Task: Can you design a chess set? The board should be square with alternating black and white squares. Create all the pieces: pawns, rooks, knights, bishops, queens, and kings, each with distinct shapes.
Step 1279:
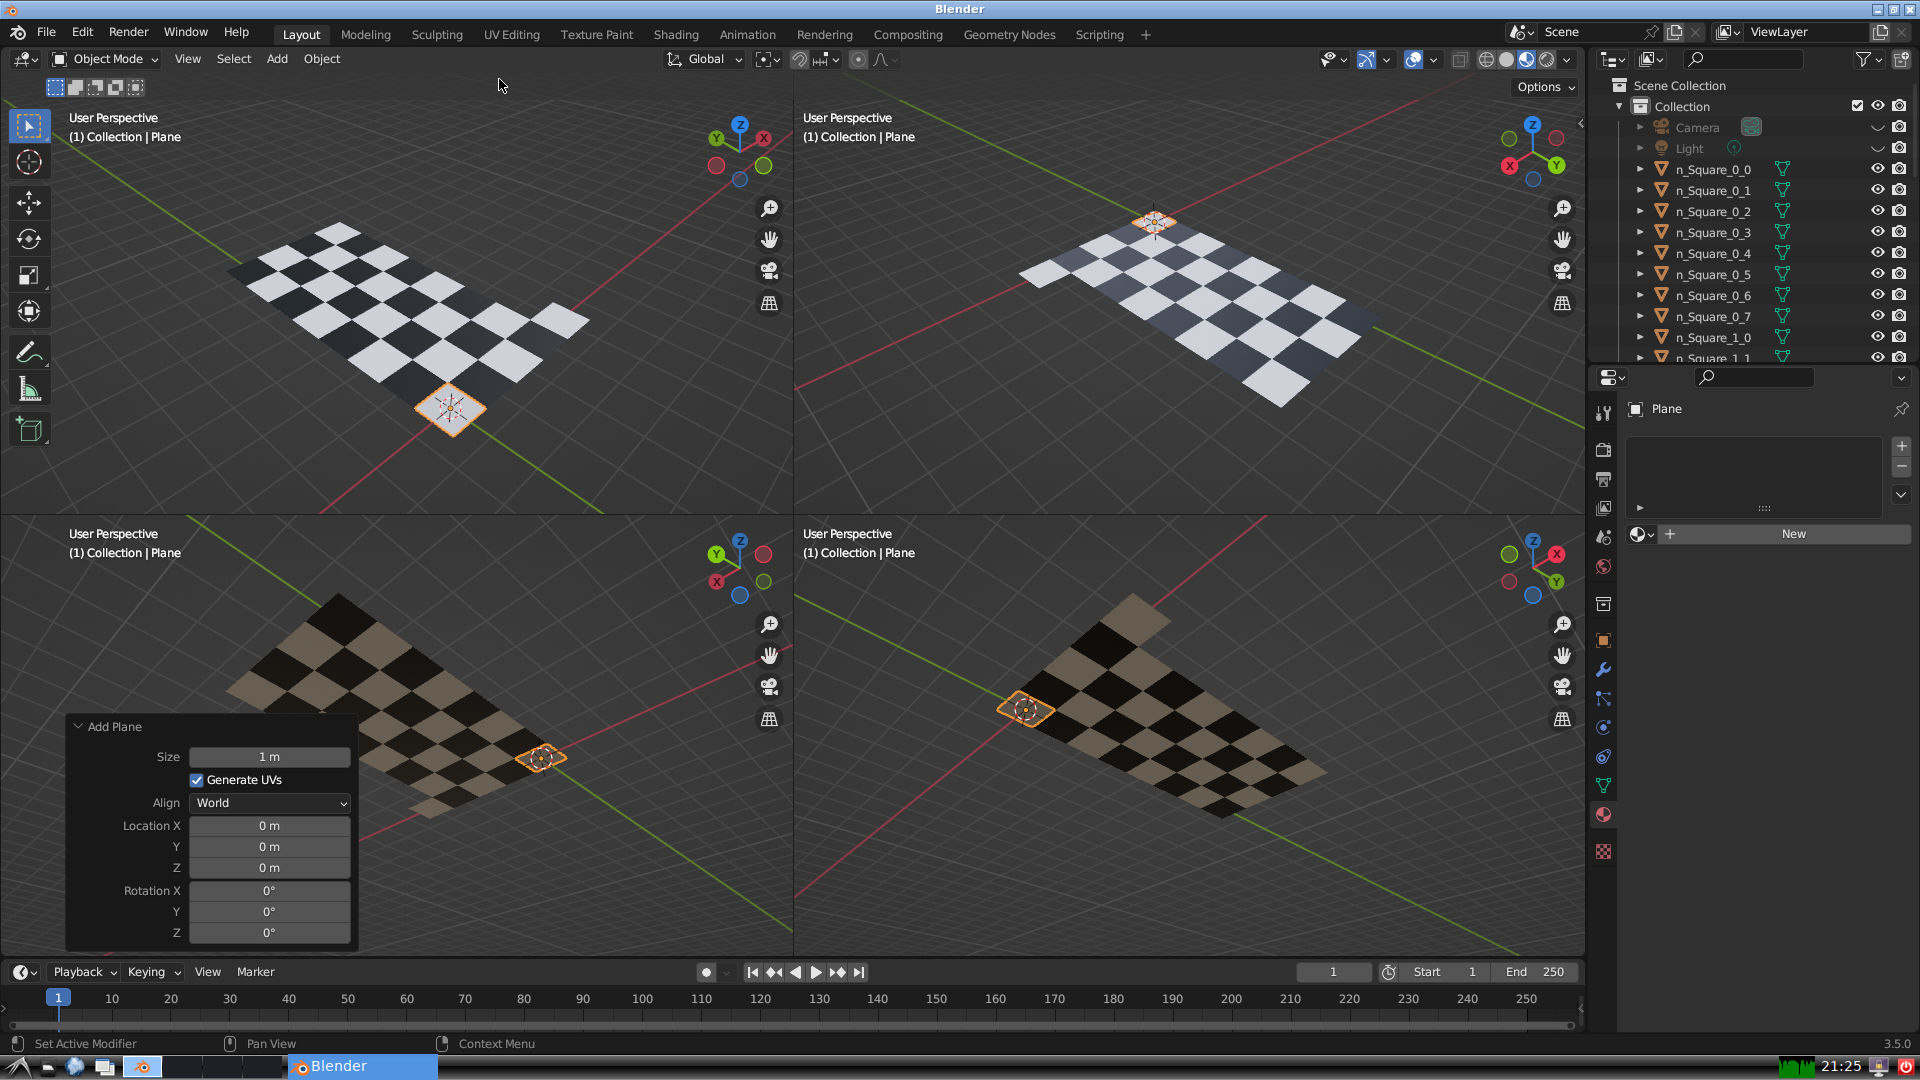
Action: {"mouse_move": [270, 758]}